Question: What is 1/8 as a percentage?
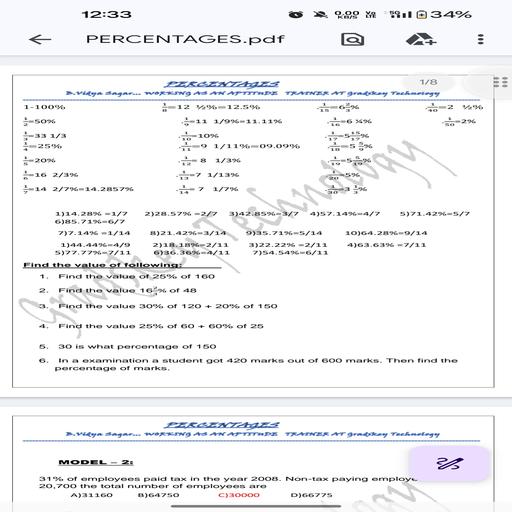
Answer: 0.125